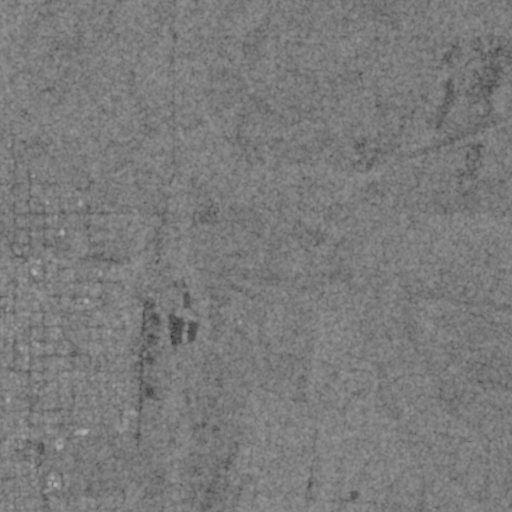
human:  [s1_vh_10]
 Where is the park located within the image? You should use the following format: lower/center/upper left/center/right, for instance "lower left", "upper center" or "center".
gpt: The park is located in the left of the image.
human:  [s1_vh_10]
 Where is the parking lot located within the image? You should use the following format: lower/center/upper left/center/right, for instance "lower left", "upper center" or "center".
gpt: The parking lot is located in the center left of the image.
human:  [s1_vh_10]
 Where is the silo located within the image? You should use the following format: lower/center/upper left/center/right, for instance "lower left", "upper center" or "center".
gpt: The silo is located in the center left of the image.
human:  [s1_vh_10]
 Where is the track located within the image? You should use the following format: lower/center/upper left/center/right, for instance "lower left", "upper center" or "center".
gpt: The track is located in the center left of the image.
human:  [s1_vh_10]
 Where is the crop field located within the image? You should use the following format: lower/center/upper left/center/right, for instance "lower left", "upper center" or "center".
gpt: There is no crop field in the image.

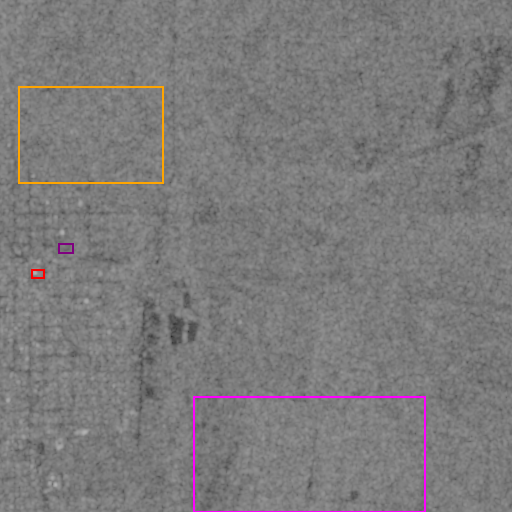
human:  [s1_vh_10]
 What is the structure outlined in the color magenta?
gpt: The structure outlined in magenta is a crop field.
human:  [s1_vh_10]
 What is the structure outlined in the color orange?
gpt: The structure outlined in orange is a park.
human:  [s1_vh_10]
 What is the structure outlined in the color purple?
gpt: The structure outlined in purple is a track.
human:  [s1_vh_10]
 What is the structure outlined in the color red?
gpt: The structure outlined in red is a building.
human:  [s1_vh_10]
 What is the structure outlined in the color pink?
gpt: There is no pink outline.